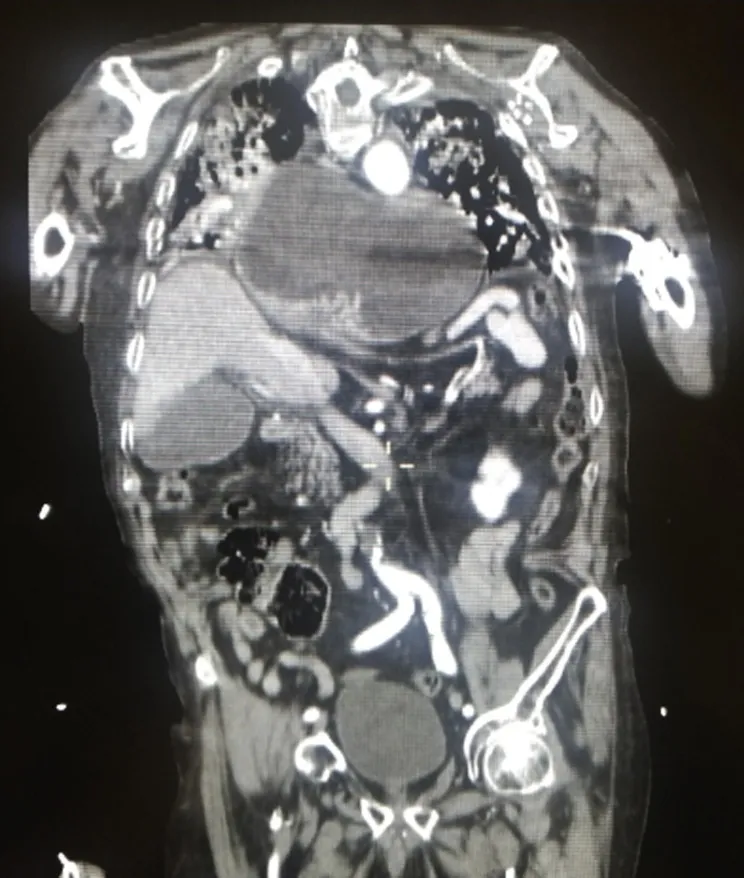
Abdominal CT. Complete intramediastinal volvulus.
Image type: radiology (ct)